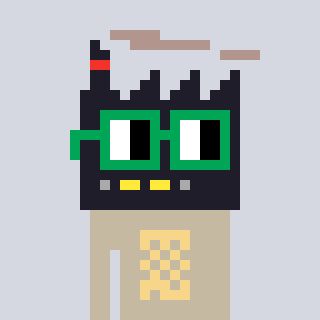
a pixel art character with square green glasses, a factory-shaped head and a bege-colored body on a cool background